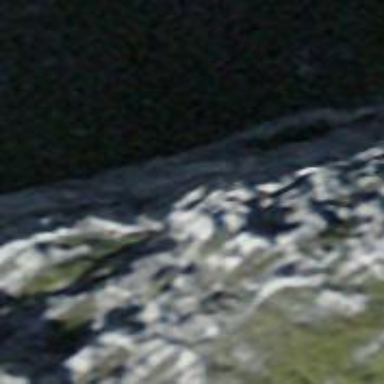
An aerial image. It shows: Cliff in nature.